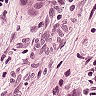
Metastatic tissue present: yes